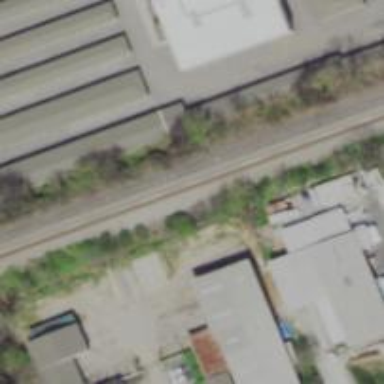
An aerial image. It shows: Building used for storage rental.